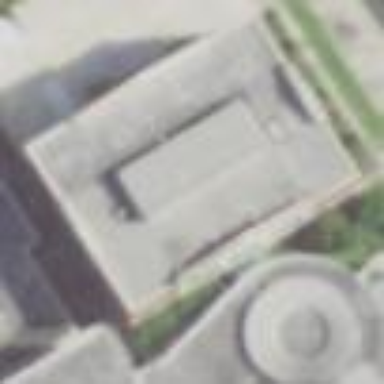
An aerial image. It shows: Government office building.